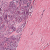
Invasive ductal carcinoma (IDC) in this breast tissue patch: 0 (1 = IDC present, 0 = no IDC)